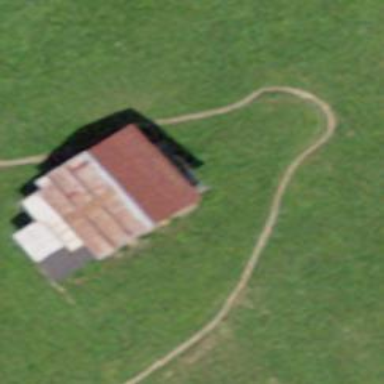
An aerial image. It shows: Rural barn.